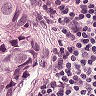
Metastatic tissue present: yes